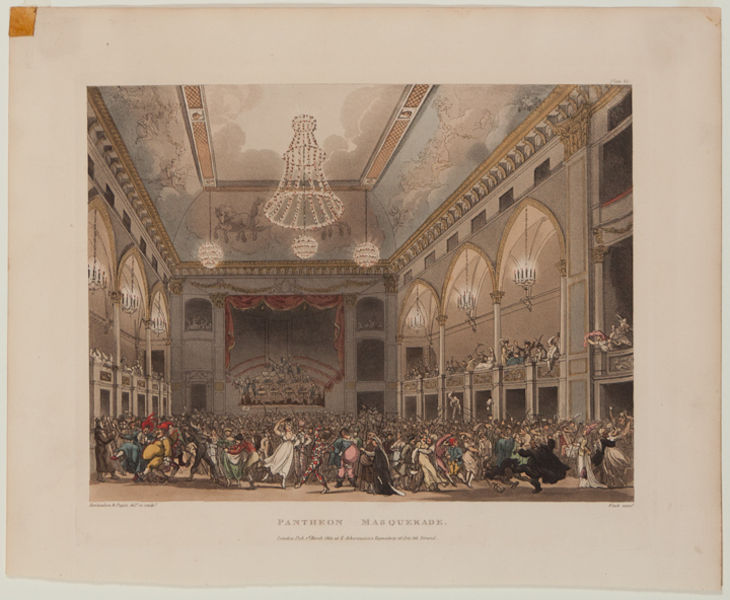
Titel: Pantheon Masquerade; from The Microcosm of London
Künstler: Thomas Rowlandson
Standort: Amherst (Massachusetts, USA)
Institution: Mead Art Museum, Amherst College
Schlagwörter: arches, balcony, blue, chandelier, curtain, curtains, fight, hall, lamp, men, people, red, white, women, black, dress, dresses, ladies, old, painting, room, society, windows, woman, yellow, pink, angels, man, building, roof, costume, light, drawing, color, band, french, paintings, lights, party, pantheon, theater, ceiling, opera, colours, pastel, war, musicians, clown, harlequin, jester, mask, masquerade, candles, humans, dance, dancing, masks, border, ball, ballroom, dancers, grand, loge, concert, stage, inside, center, event, clowns, concert hall, red hat, gala, joker, graceful, orchestra, medevil, prom, danceroom, dancing hall, panethon, 귀족, 무도회, 샹들리에, 파리, 신데렐라, 춤바람, 조명, 흰옷입은여자, 크다, herlequin